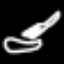
Label: fork